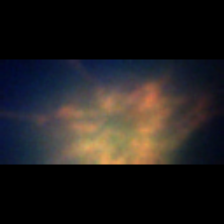
Taxon: Diatom_aggregate
Group: Diatoms